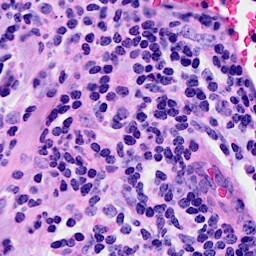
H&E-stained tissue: Breast